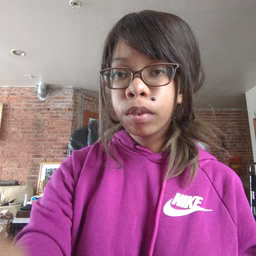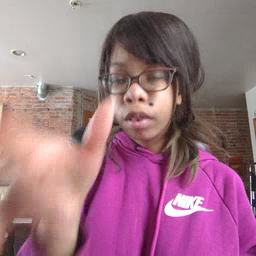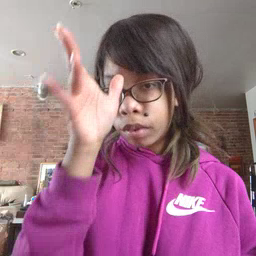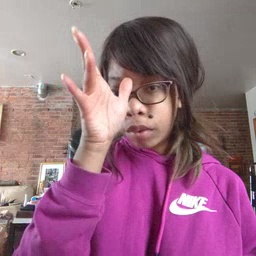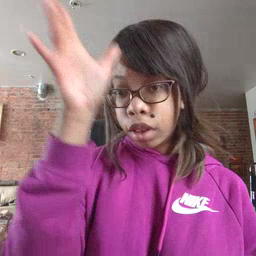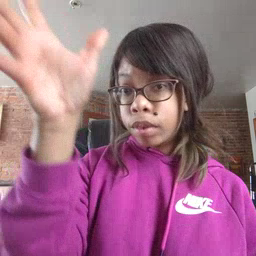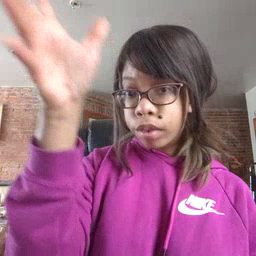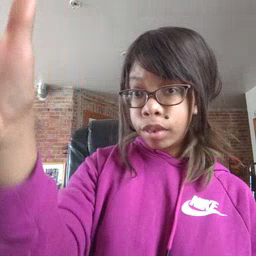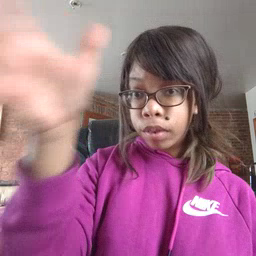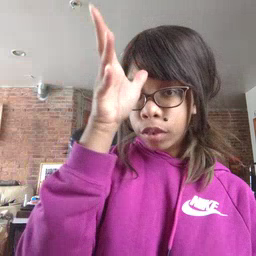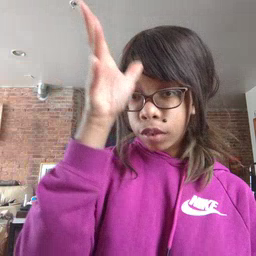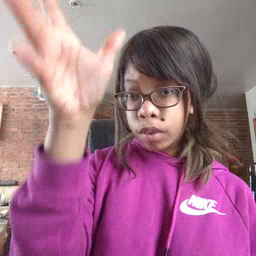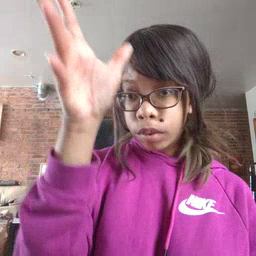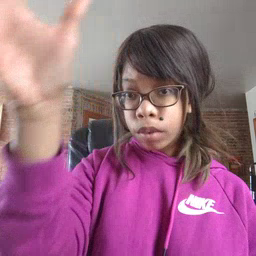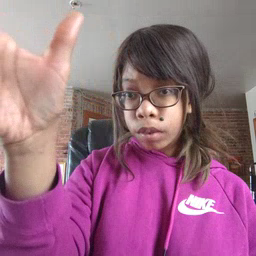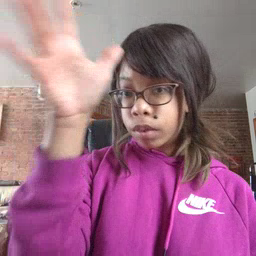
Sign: grandpa